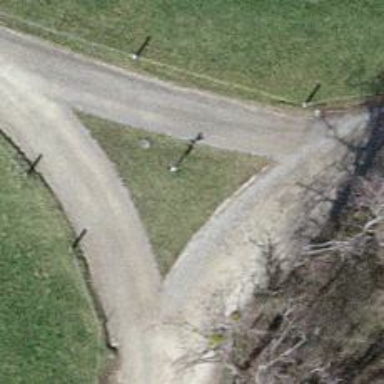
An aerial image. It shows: Guidepost providing information.